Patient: sex F, age 76
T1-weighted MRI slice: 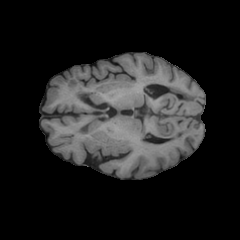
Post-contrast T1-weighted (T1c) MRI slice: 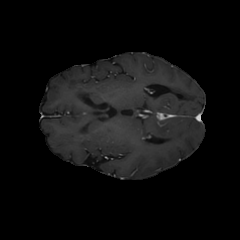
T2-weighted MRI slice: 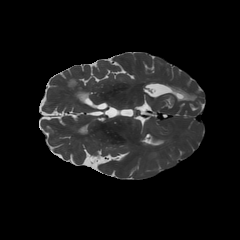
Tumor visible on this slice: no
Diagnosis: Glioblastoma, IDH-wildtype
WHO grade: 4